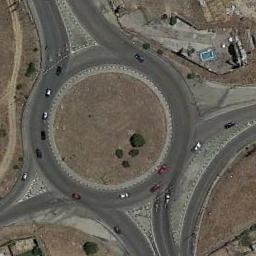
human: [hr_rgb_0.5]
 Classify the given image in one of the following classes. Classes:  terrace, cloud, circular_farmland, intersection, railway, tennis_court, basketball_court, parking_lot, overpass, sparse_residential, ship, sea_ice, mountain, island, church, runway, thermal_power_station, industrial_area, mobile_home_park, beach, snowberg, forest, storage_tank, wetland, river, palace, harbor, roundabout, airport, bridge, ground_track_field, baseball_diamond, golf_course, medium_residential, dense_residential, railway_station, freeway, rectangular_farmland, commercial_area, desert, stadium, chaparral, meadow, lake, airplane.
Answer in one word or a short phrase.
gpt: roundabout